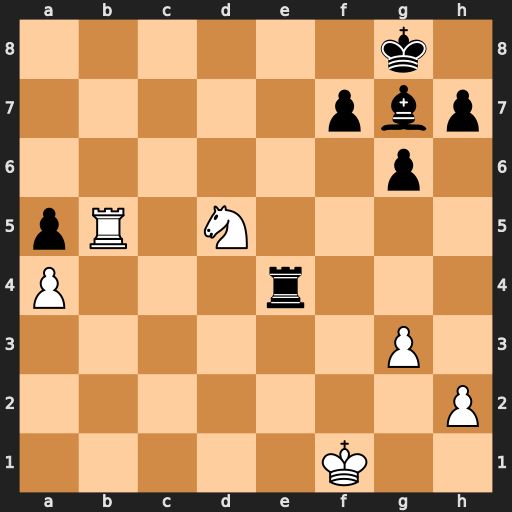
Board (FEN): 6k1/5pbp/6p1/pR1N4/P3r3/6P1/7P/5K2
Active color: w
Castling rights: -
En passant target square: -
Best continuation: Rb8+ Bf8 Nf6+ Kg7 Nxe4